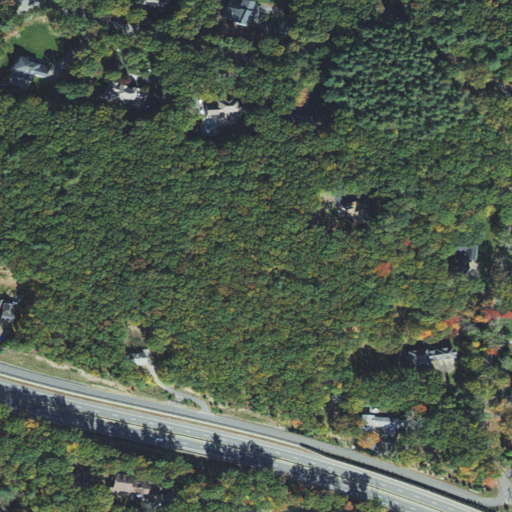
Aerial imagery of mountain in Massachusetts named Smiths Hill containing deciduous forest, low intensity development, mixed forest, open development, medium intensity development, and evergreen forest